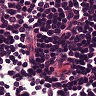
Metastatic tissue present: no